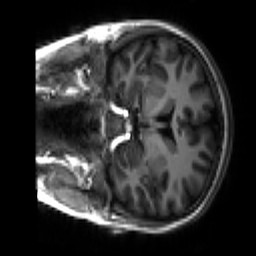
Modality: T1w
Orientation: coronal
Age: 18
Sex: female
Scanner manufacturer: siemens
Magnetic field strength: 3 T
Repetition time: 2.3 s
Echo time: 0.00267 s